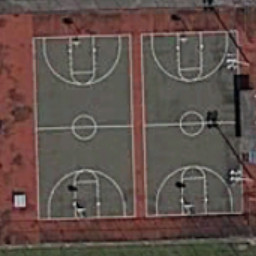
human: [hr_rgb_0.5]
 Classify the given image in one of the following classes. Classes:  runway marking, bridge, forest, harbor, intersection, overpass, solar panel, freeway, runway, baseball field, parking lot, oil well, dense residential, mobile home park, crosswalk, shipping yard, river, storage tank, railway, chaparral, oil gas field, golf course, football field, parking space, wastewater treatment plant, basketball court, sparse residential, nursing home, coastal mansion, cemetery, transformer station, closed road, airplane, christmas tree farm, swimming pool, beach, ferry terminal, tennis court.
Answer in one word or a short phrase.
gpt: basketball court